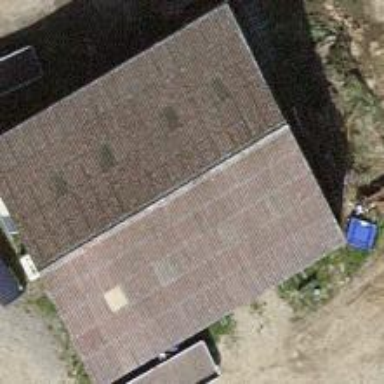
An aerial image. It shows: Farm building.